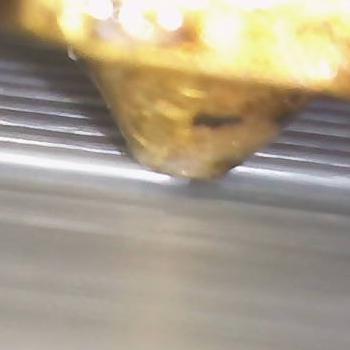
Flow rate: 100%